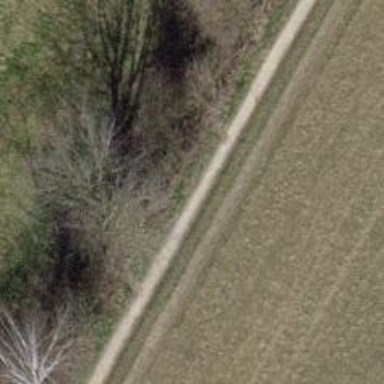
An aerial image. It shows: Track with grade2 pebblestone surface.